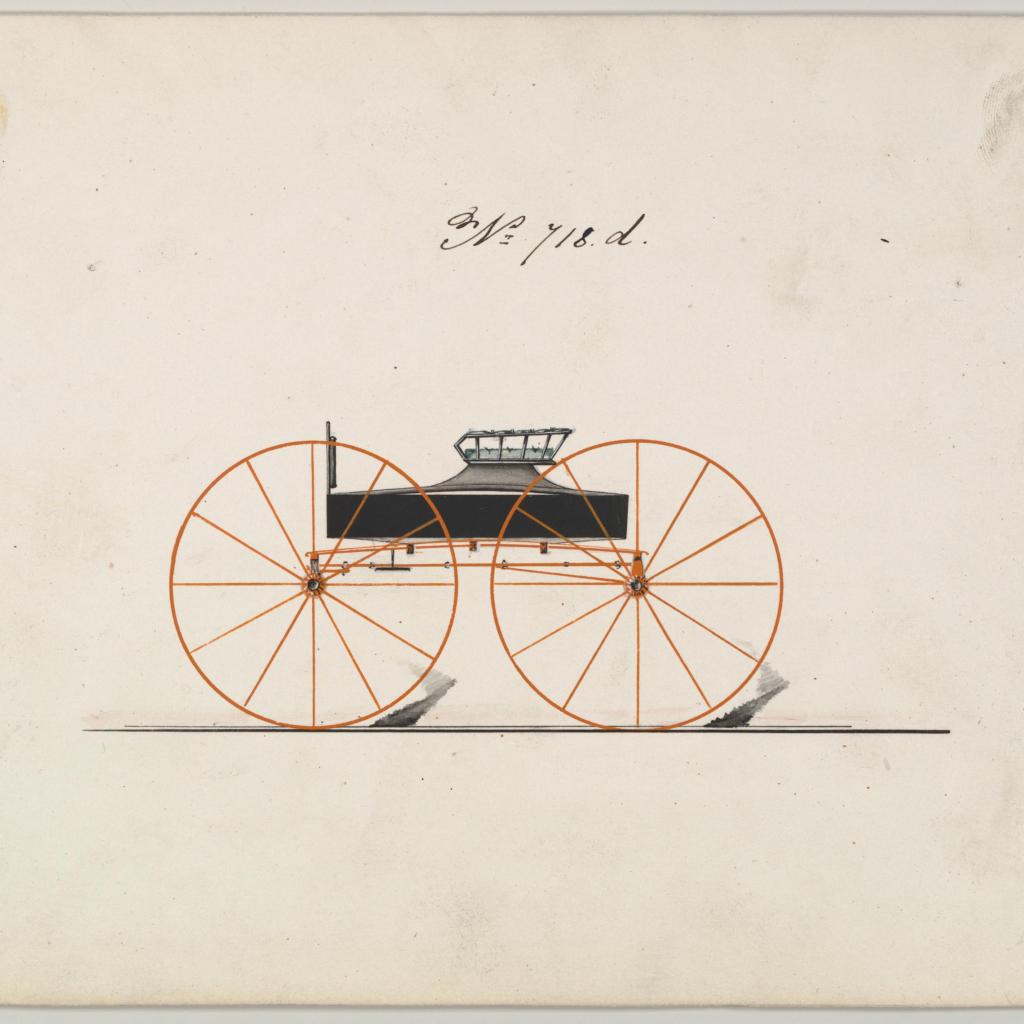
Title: Design for Wagon, no. 718d
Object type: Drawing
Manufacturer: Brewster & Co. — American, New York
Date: ca. 1860
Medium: Pen and black ink, watercolor and gouache
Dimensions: sheet: 6 11/16 x 9 3/8 in. (17 x 23.8 cm)
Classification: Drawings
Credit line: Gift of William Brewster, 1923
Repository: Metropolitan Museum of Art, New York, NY